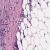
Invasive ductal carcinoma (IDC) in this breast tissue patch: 1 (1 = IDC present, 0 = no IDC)